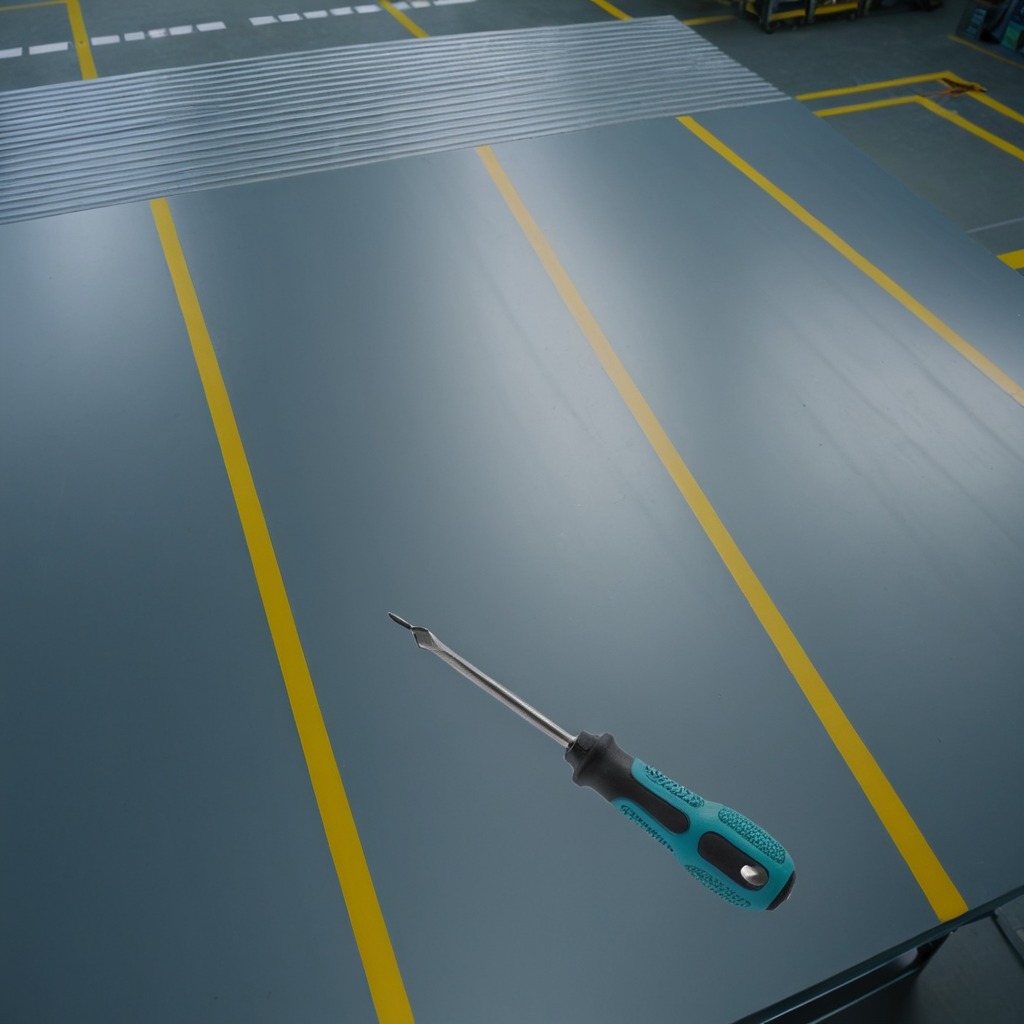
A screwdriver lies on the surface of the toolbox in an airplane hangar workshop.